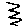
Label: zigzag